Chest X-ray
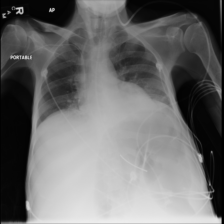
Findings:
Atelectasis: negative
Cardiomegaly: negative
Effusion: negative
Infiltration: negative
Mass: negative
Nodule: negative
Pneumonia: negative
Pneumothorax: negative
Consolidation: negative
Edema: negative
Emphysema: negative
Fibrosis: negative
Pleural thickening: negative
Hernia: negative